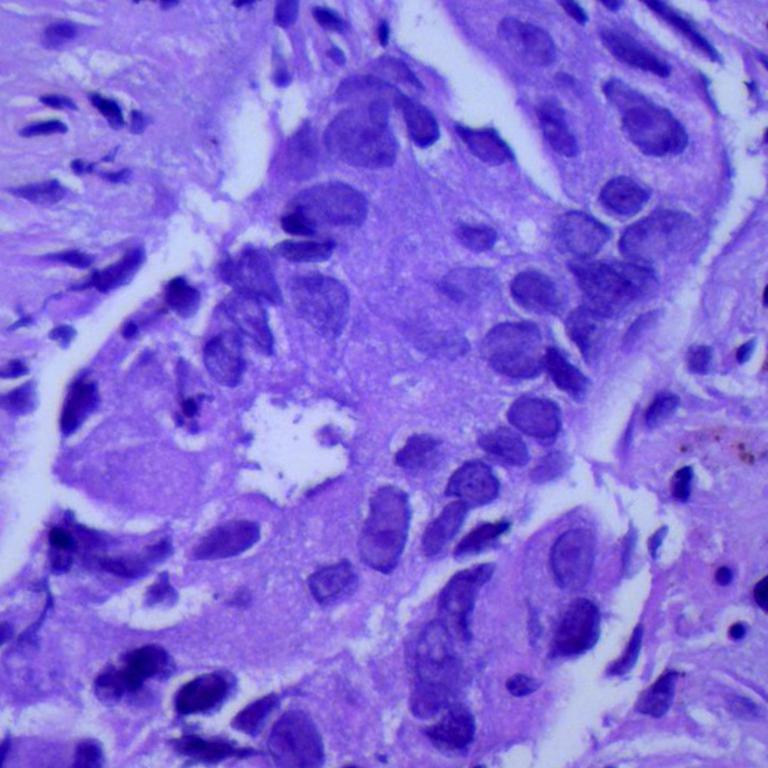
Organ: lung
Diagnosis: adenocarcinomas